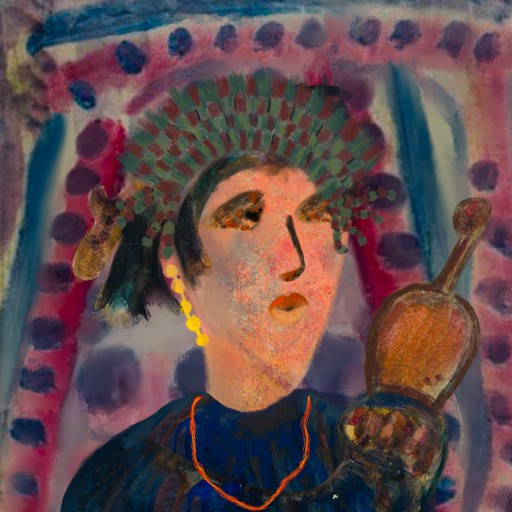
Background: HillGirl, Head And Neck Side: Irani, Face Side: Gypsy_Queen, Bust: Pipe, Hair Side: Pipe, Head Accessory: After_Raid_Crown, Second Necklace: Gypsy_Mother_2, Necklace: Blank, Baby: Blank